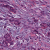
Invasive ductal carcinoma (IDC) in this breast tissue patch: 1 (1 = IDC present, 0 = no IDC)